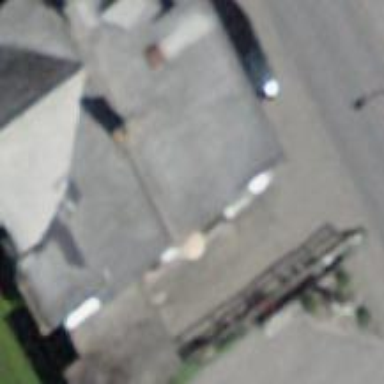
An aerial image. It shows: Building with tiled roof.